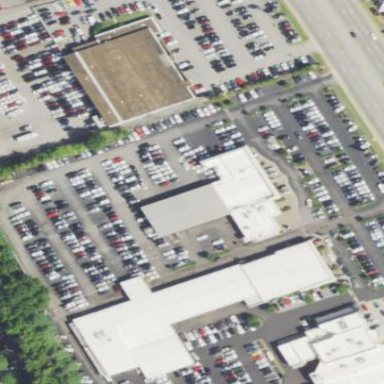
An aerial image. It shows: Car shop building.